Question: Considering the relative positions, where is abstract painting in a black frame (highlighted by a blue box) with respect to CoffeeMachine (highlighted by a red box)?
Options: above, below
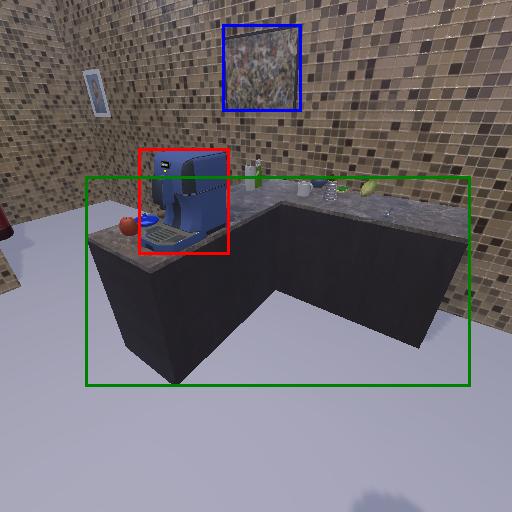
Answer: above